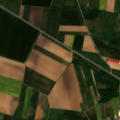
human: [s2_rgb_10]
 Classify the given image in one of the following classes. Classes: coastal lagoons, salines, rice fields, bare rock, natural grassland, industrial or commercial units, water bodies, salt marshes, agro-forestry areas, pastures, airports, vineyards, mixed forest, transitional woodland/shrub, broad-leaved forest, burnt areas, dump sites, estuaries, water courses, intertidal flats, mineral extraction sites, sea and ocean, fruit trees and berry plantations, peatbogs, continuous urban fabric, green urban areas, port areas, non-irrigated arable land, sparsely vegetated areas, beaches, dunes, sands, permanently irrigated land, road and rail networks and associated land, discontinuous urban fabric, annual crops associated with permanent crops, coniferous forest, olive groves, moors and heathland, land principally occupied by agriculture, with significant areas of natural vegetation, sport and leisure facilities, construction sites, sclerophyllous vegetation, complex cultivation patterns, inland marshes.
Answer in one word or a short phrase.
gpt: non-irrigated arable land, complex cultivation patterns